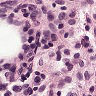
Metastatic tissue present: no